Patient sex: F
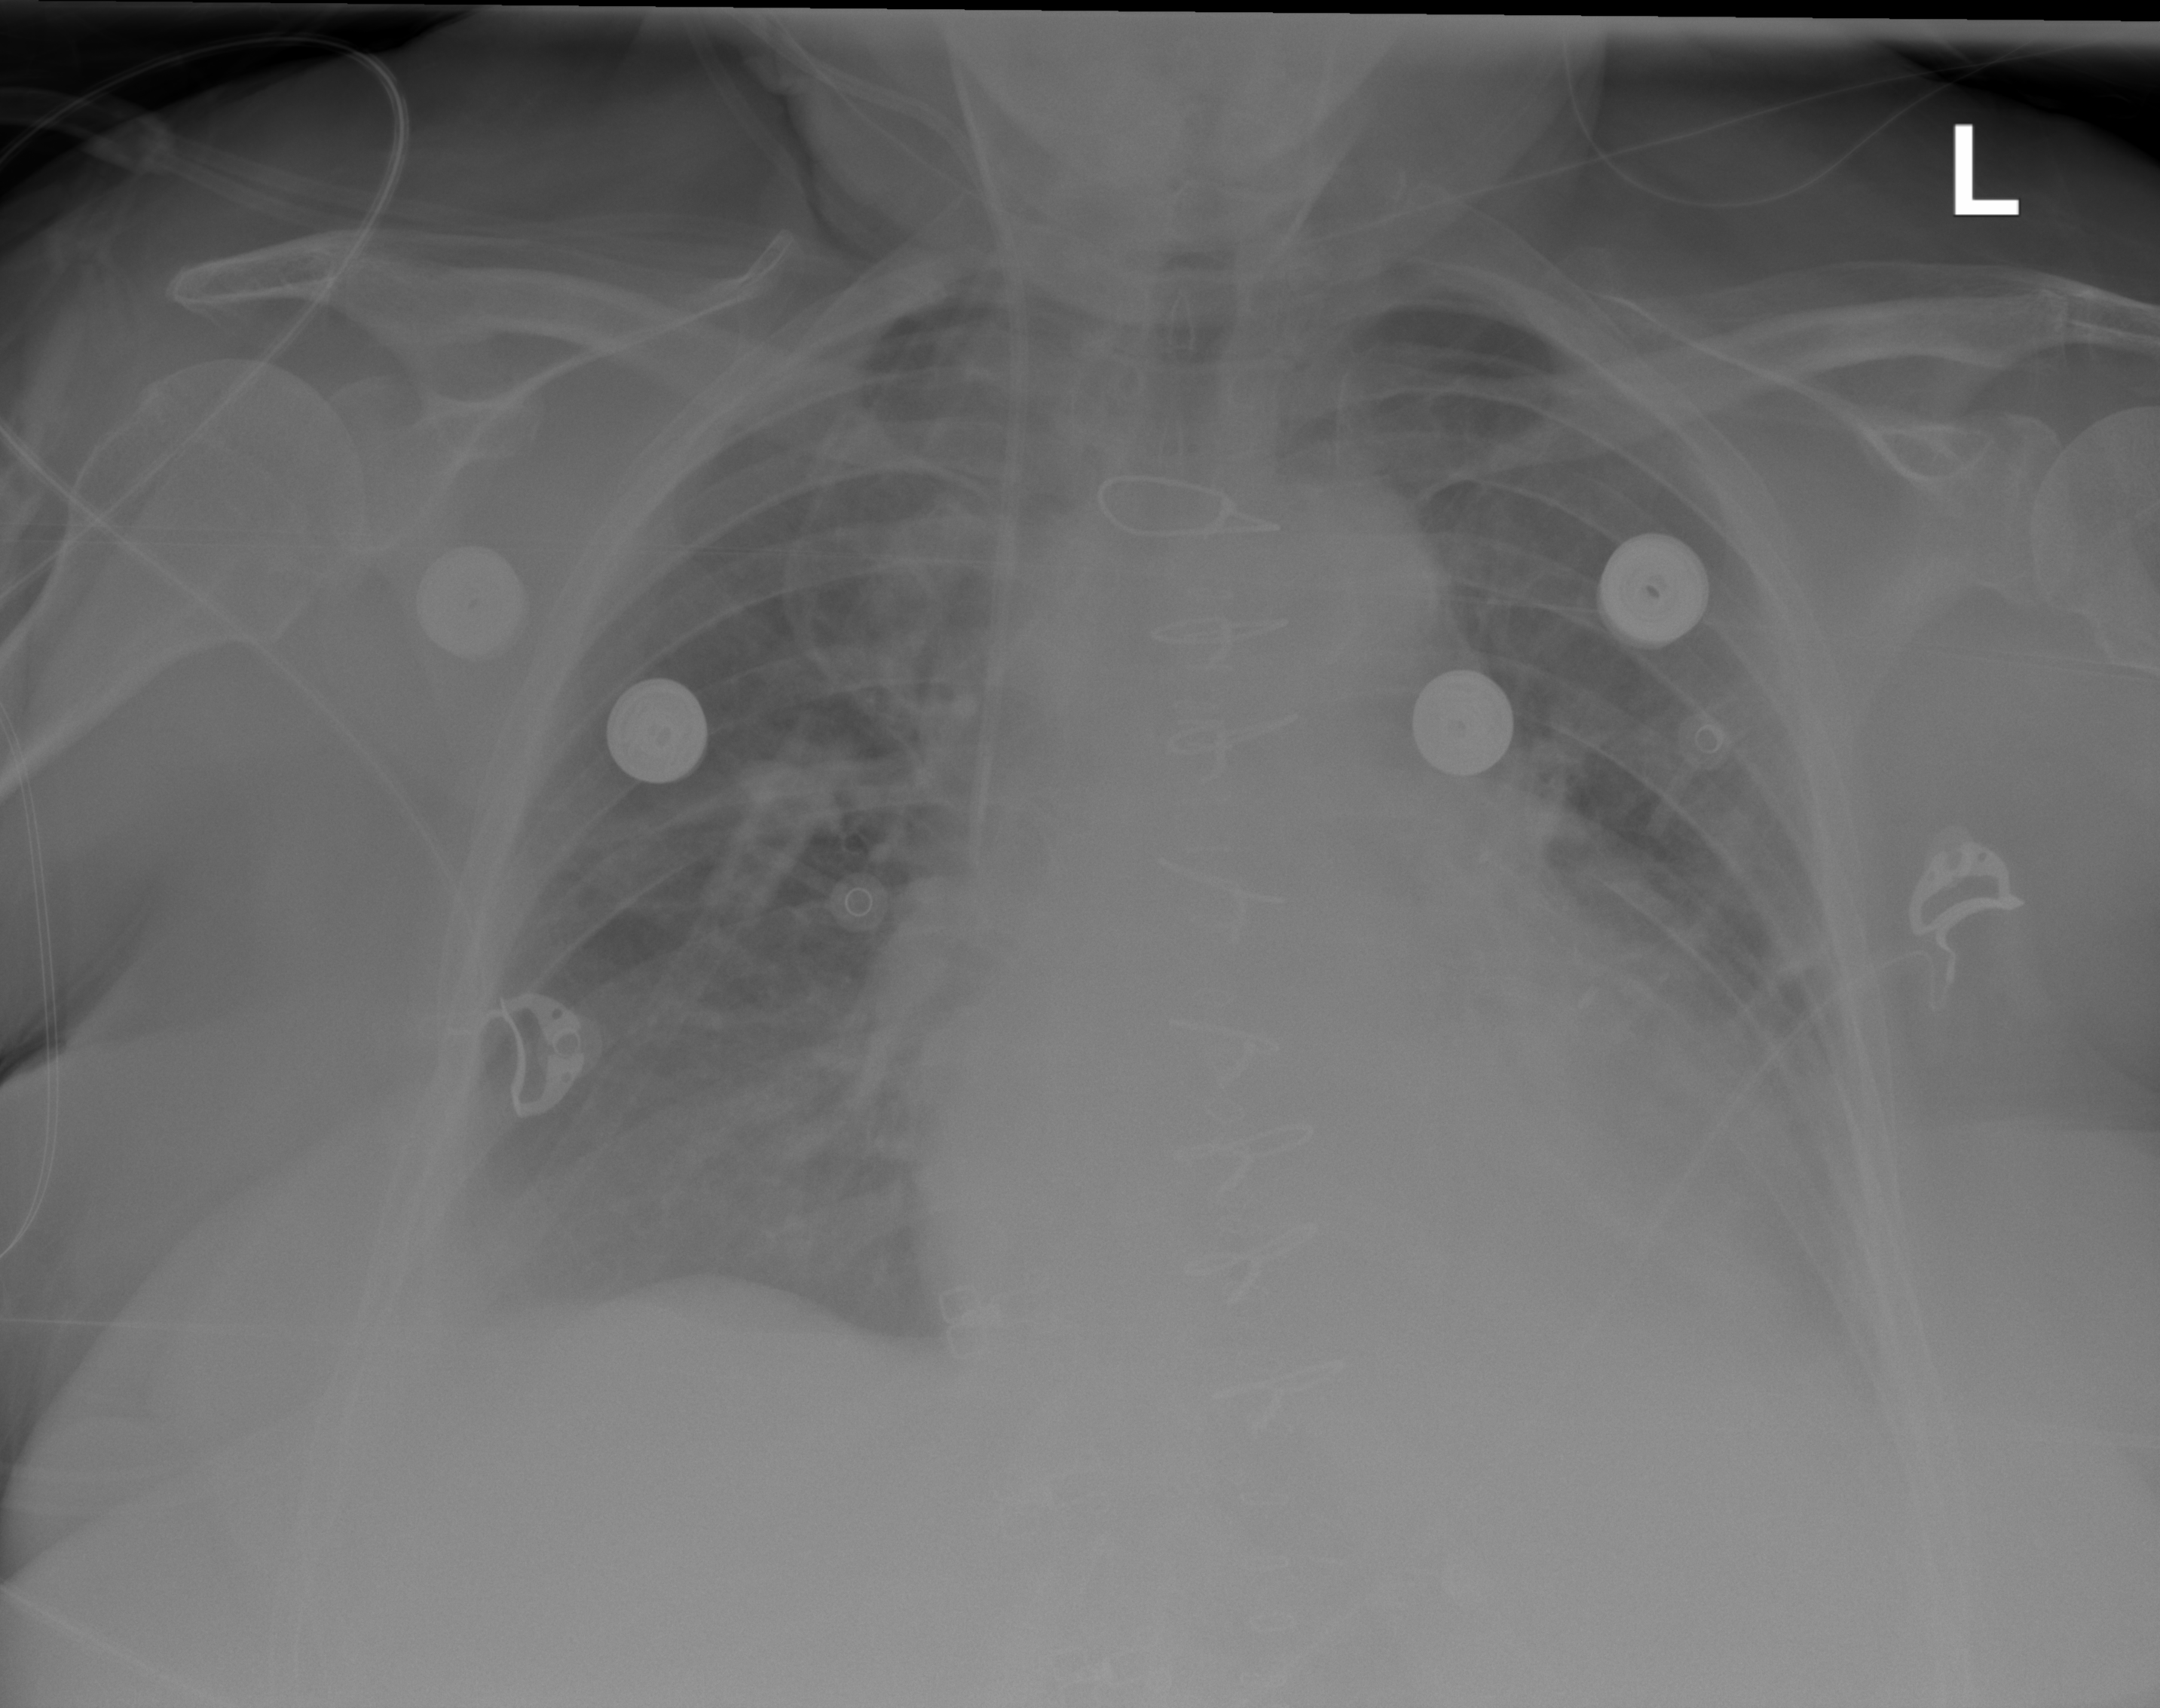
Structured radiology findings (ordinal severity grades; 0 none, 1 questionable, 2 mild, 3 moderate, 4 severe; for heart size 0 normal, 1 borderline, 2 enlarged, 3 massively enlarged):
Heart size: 3
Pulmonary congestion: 2
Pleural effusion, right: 1
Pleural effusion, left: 2
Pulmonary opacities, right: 0
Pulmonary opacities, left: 0
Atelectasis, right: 2
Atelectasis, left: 2